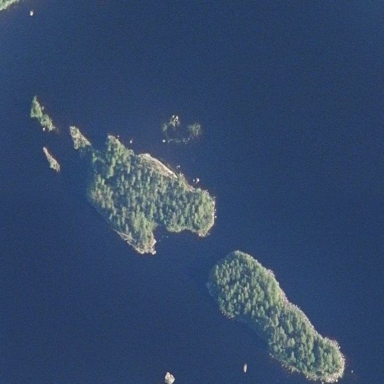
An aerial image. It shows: Islet.